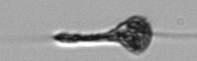
Label: Euglena